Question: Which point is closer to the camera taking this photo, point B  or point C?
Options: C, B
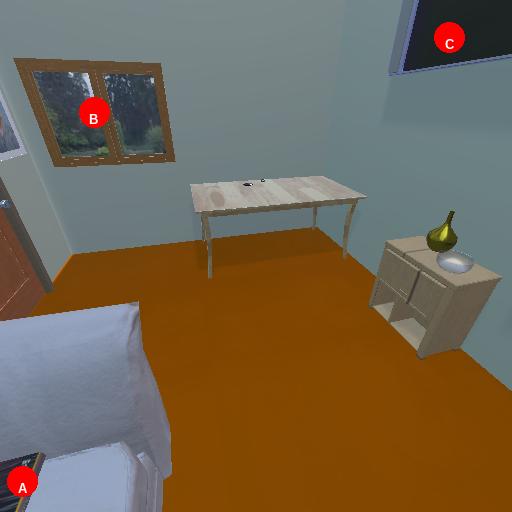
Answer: C